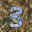
Label: 3